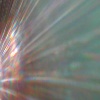
Label: sunburn